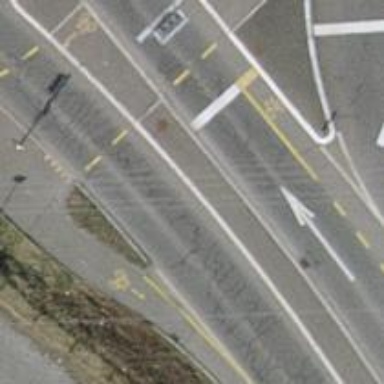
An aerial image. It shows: Road with traffic signals.